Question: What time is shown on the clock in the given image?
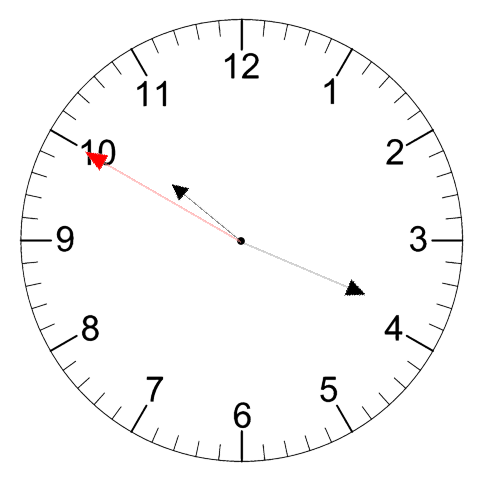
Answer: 10:18:50